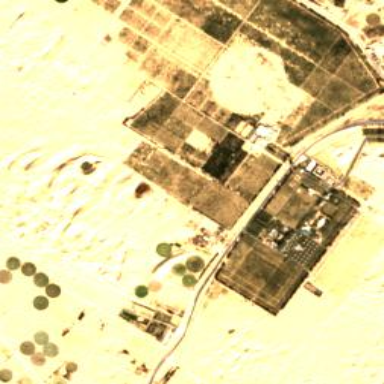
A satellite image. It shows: Orchard filled with date palms.